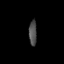
Tissue: prostate
Cell type: T cells
Senescence score: 0.7819
Nuclear area (px): 196
Mean DAPI intensity: 76.602